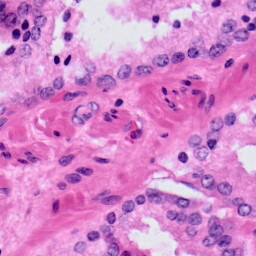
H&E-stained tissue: Prostate